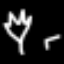
Label: leaf